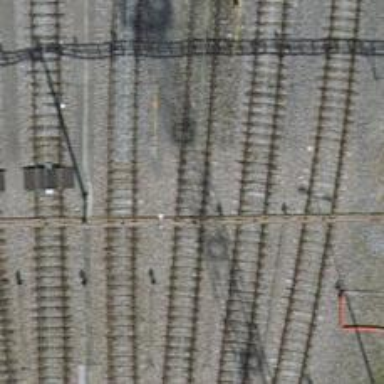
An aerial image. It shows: Yard with single rail track. The railway track is electrified with contact line for service purposes.